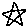
Label: star